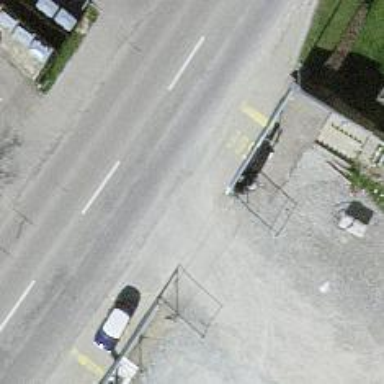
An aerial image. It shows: Bus stop with platform for public transport.